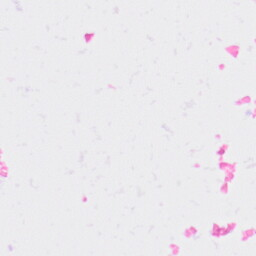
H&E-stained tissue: Kidney